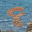
Label: 8